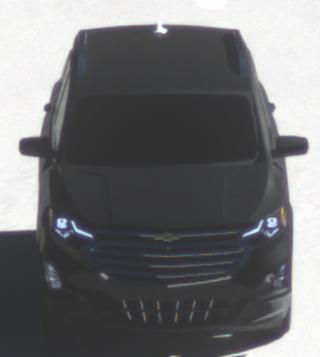
Make: Chevrolet
Model: Equinox
Detailed model: Gen. 2
Model produced from: 2015
Model produced until: 2017
Doors: 5
Color: black
Road condition: wet road
Daytime: morning or afternoon
Contrast: high contrast